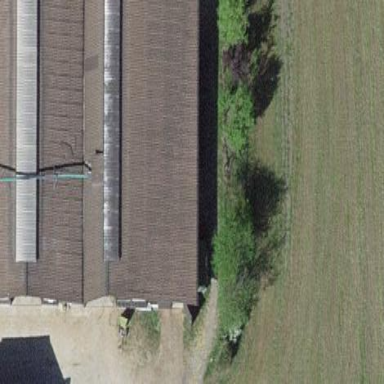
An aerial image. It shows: Farm auxiliary building.